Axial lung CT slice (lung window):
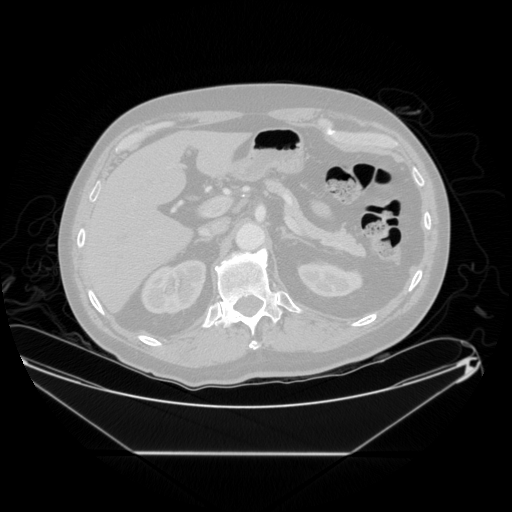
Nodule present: no